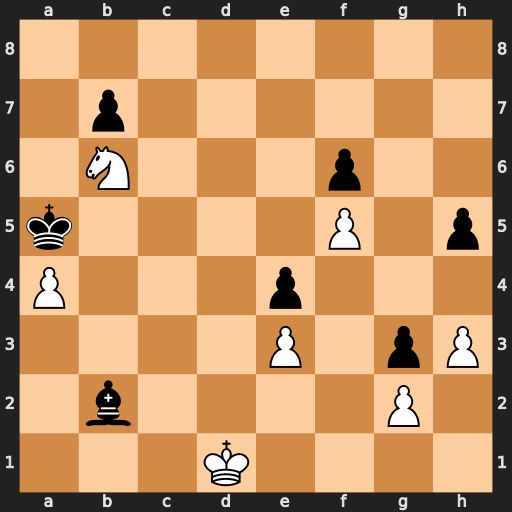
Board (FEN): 8/1p6/1N3p2/k4P1p/P3p3/4P1pP/1b4P1/3K4
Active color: w
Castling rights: -
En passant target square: -
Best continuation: Nc4+ Kxa4 Nxb2+